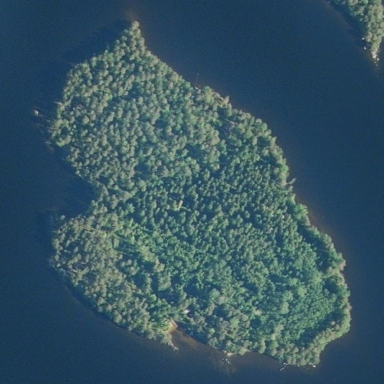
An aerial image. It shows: Island.